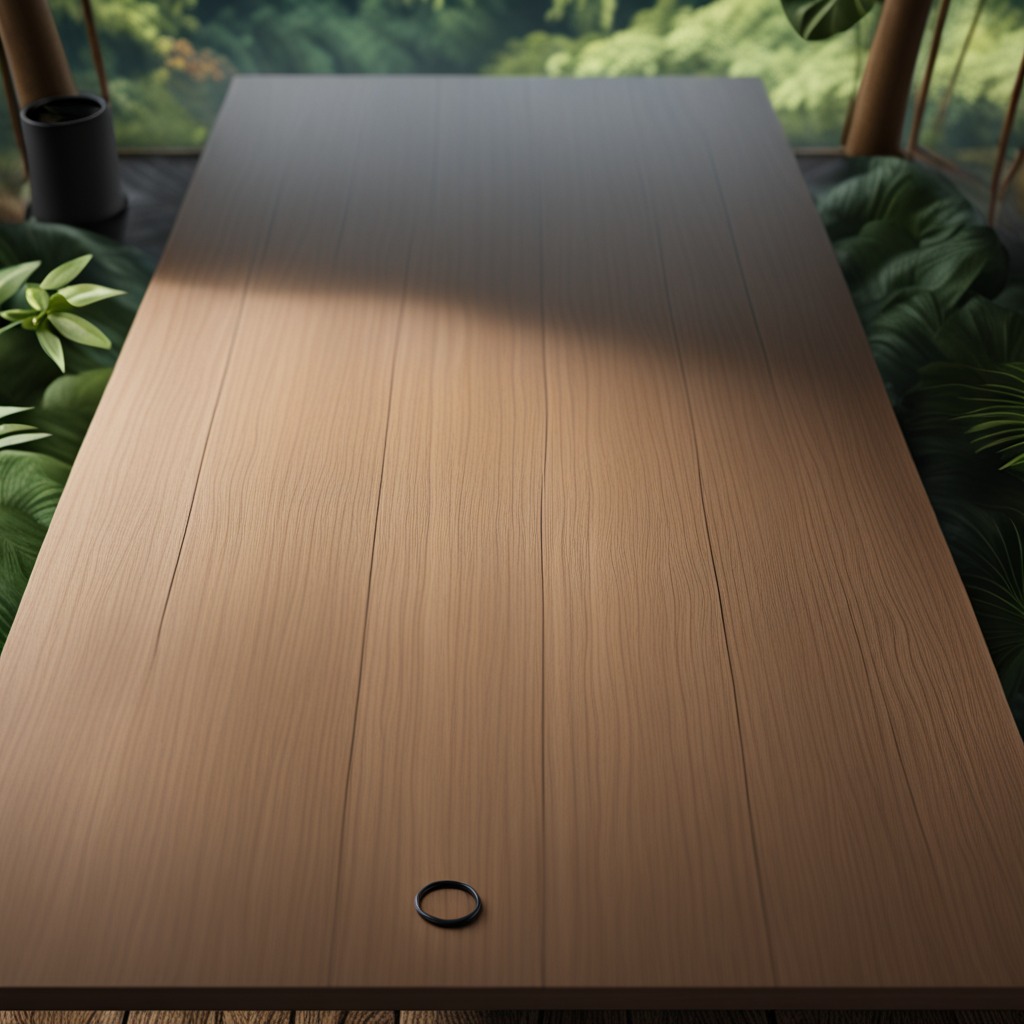
A rubber O-ring is lying on the wooden table.